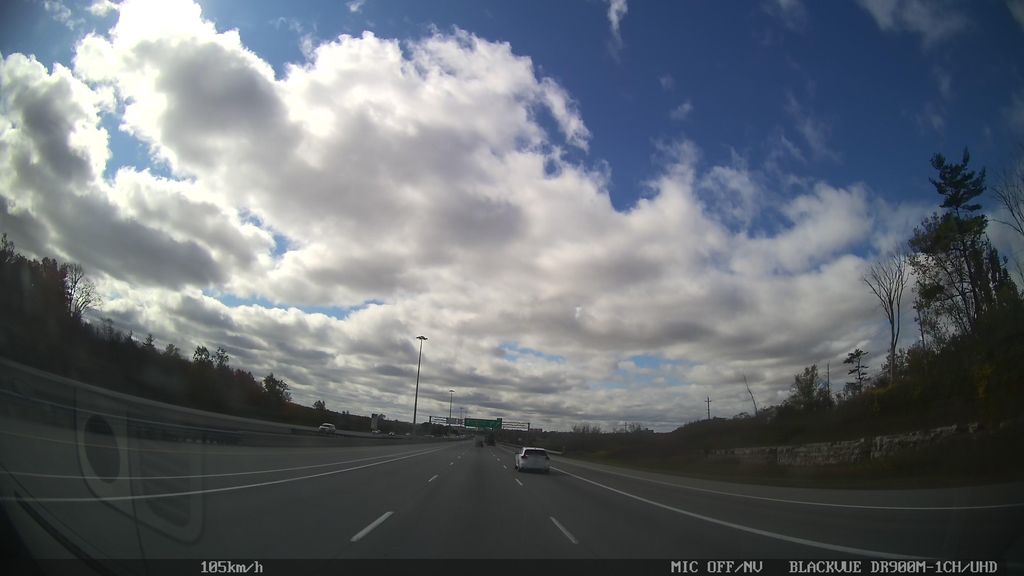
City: ottawa-gatineau